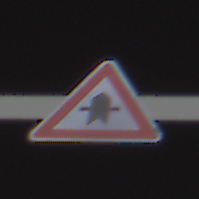
Verkehrszeichen: Vorfahrt
Umgebung: Outdoor, Urban
Tageszeit: SunriseSunset
Wetter: PartlyCloudy
Licht: Natural
Jahreszeit: NotSpecified
Kontrast: LowContrast